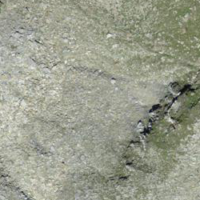
EUNIS habitat code: 48
Species observed at this site:
Saxifraga bryoides